Question: How do I make multiple columns with equal heights that has a border between each section AND keeping it responsive... (see image below). I know you can use a background image if you have columns but when theres more, the whole responsive part goes going.
EDIT: heres a jsfiddle I've made: <URL>

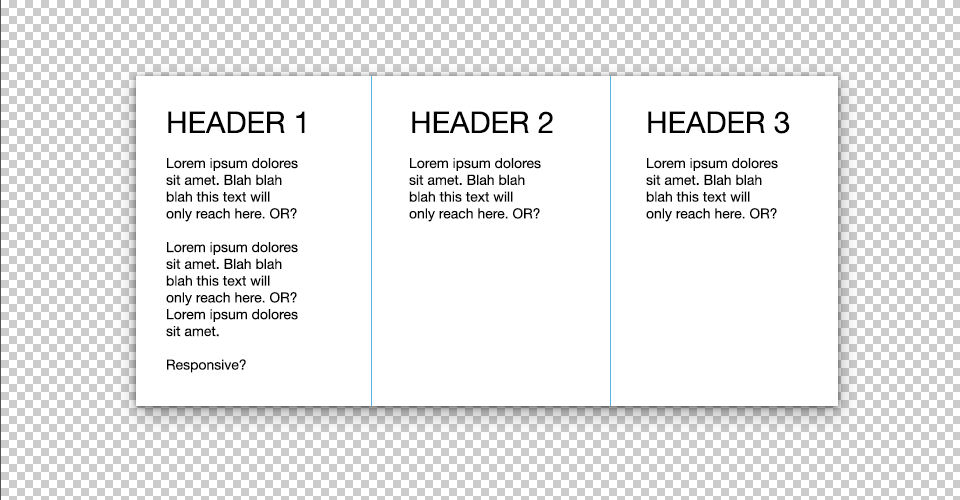
Answer: What about two bg images, one with a border 1/3 from the left, and one with a border 1/3 right from the right? Then apply them in a pair of containers with 'background-position:33.3% 0;' and 'background-position:66.6% 0;', respectively.
Similar to using a single image with a border in the middle, and 'background-position:50% 0;'
After running a <URL> this seems to work, and it's fluid/responsive.
HTML
'''
<div class="container">
<div class="bg1">
<div class="bg2">
<div class="content">...</div>
</div>
</div>
</div>
'''
CSS
'''
.container {width:100%; border:2px solid #000;}
/* Tile a 2x1 image for the border */
.bg1 {background:url(img/border.png) repeat-y 33.3% 0;}
.bg2 {background:url(img/border.png) repeat-y 66.6% 0;}
'''
Removed 'height:200px;' from .content and added some text content to the <URL>, to show that the height can grow based on the content. Replaced the two bg images with a single 2x1 image.